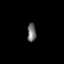
Tissue: lung
Cell type: Smooth muscle cells
Senescence score: 0.5678
Nuclear area (px): 156
Mean DAPI intensity: 113.929